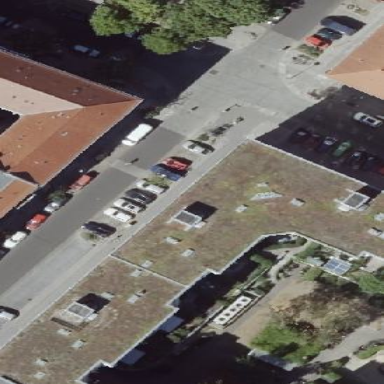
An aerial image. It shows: Street-side parking lot with sett surface.